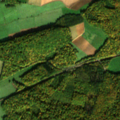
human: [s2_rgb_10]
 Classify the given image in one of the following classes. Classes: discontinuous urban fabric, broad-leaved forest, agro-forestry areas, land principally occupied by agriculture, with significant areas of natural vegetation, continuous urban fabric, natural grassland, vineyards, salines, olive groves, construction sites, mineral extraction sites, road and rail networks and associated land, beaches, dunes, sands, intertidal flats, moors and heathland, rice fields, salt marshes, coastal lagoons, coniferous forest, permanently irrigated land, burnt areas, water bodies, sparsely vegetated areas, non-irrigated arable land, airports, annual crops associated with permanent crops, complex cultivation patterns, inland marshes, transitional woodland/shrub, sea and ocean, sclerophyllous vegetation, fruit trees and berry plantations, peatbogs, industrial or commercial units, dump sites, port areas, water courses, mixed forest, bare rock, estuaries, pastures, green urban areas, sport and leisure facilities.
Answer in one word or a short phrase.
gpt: non-irrigated arable land, complex cultivation patterns, land principally occupied by agriculture, with significant areas of natural vegetation, broad-leaved forest